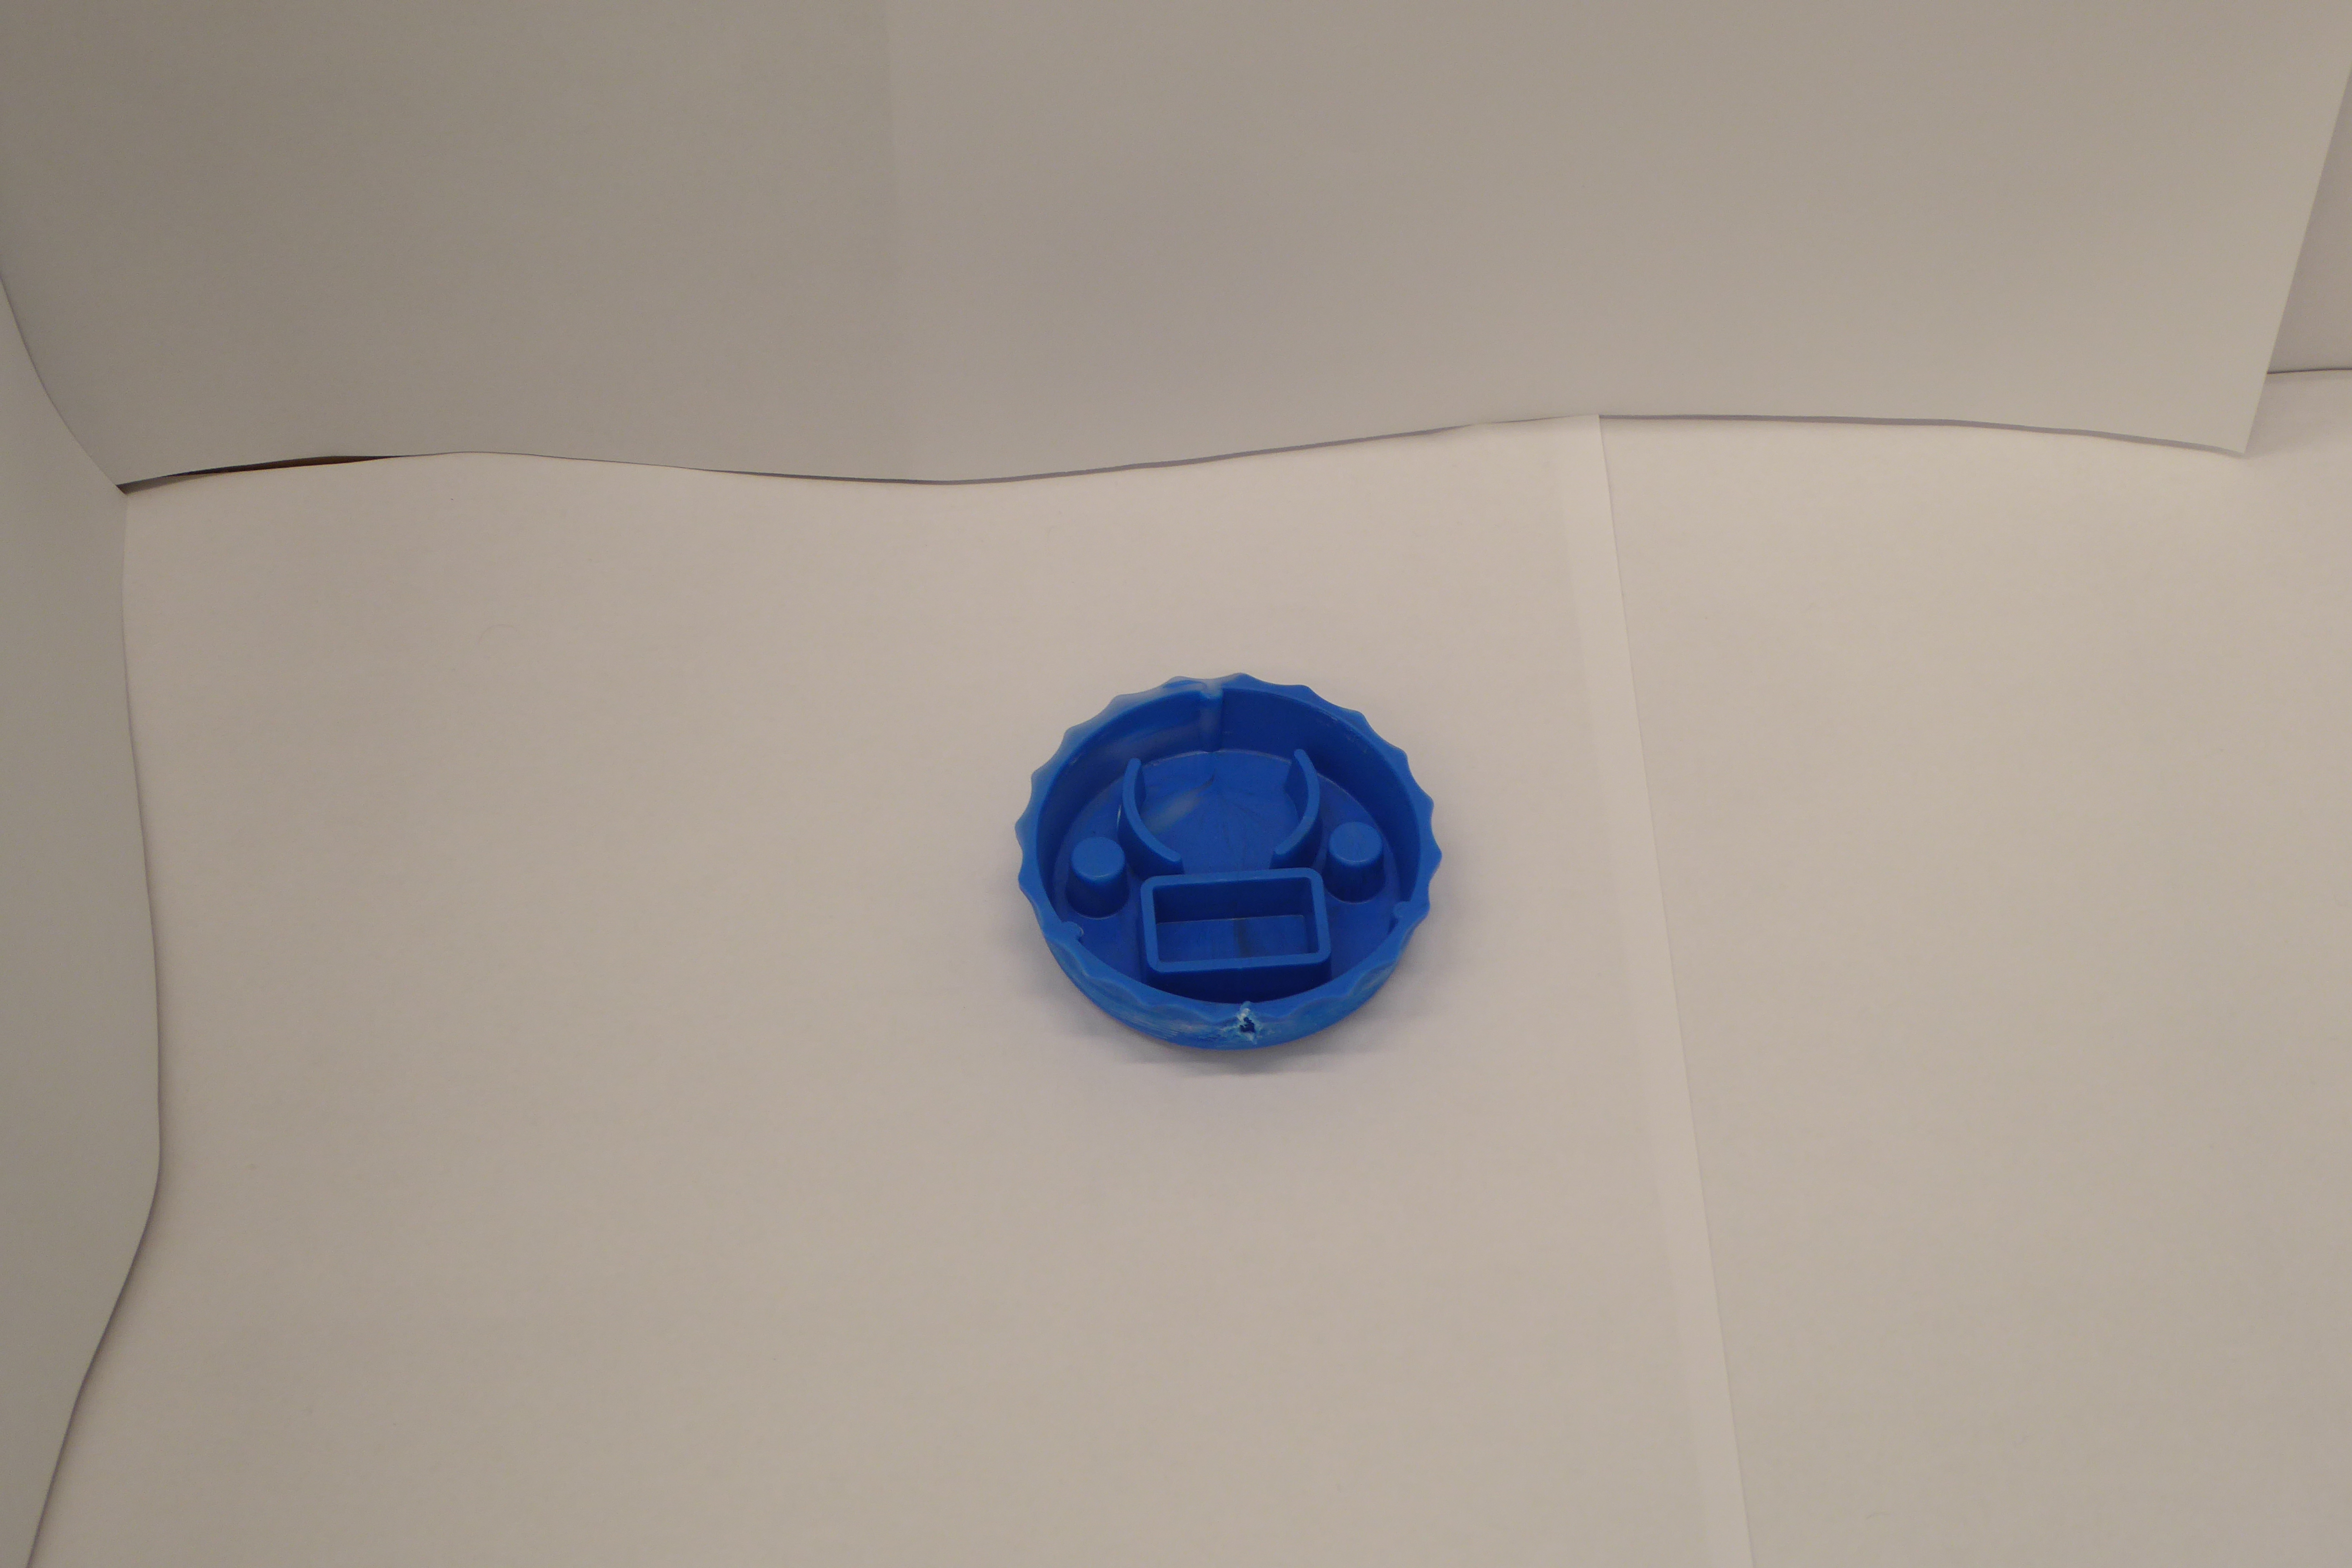
Label: Bottle Opener - Cover